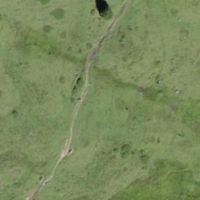
EUNIS habitat code: 23
Species observed at this site:
Campanula rotundifolia
Campanula barbata